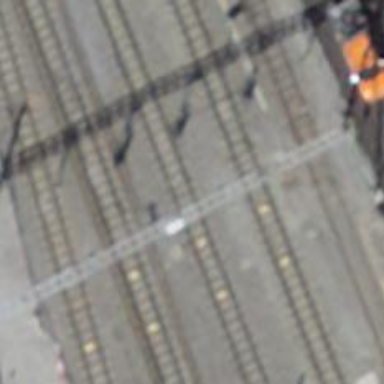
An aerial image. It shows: Railway signal.